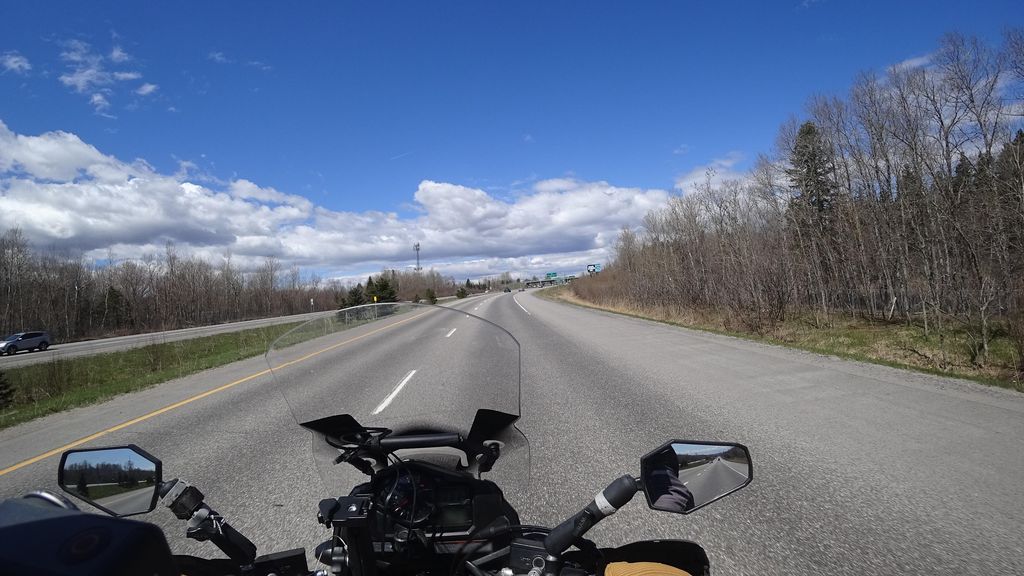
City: quebec_city